Field crop: tomato
Growth stage: 1
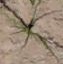
Species: cyperus